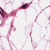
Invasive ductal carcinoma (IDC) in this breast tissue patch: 0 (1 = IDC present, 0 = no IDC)